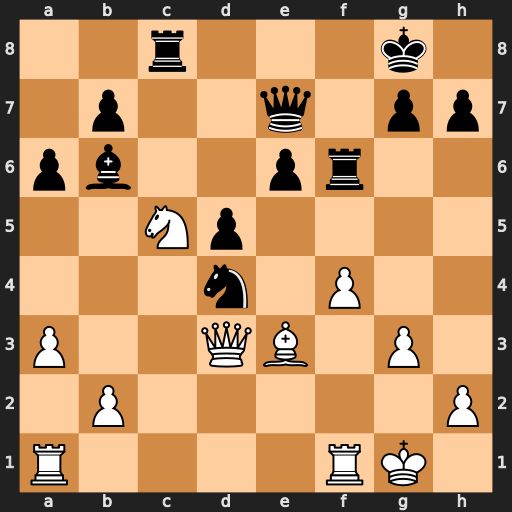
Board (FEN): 2r3k1/1p2q1pp/pb2pr2/2Np4/3n1P2/P2QB1P1/1P5P/R4RK1
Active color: w
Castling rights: -
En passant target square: -
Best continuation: Na4 Ba7 Bxd4 Bxd4+ Qxd4 Rc4 Qd1 b5 Nc3